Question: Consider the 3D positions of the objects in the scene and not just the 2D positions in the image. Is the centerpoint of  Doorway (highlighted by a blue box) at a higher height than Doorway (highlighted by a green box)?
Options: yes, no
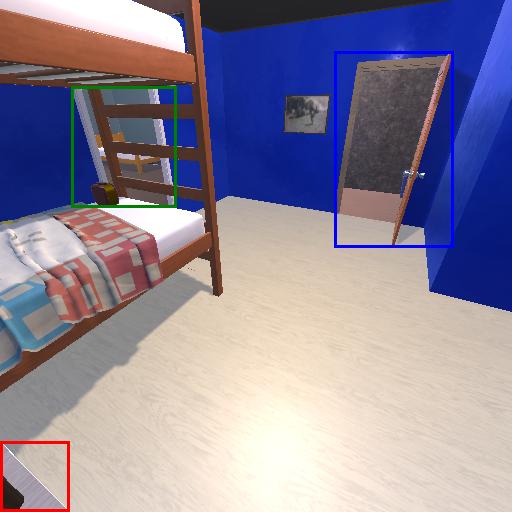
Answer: yes